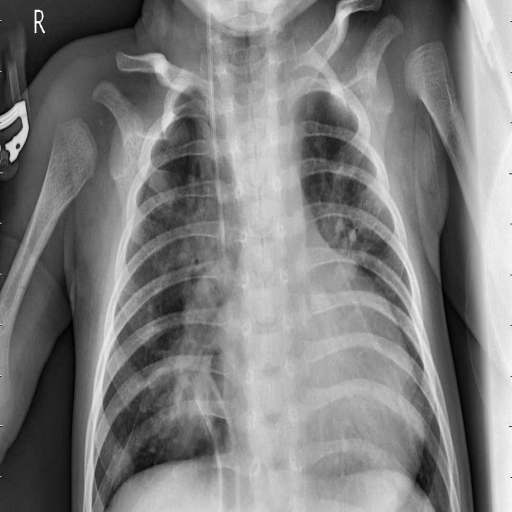
Finding: PNEUMONIA